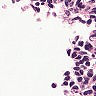
Metastatic tissue present: no